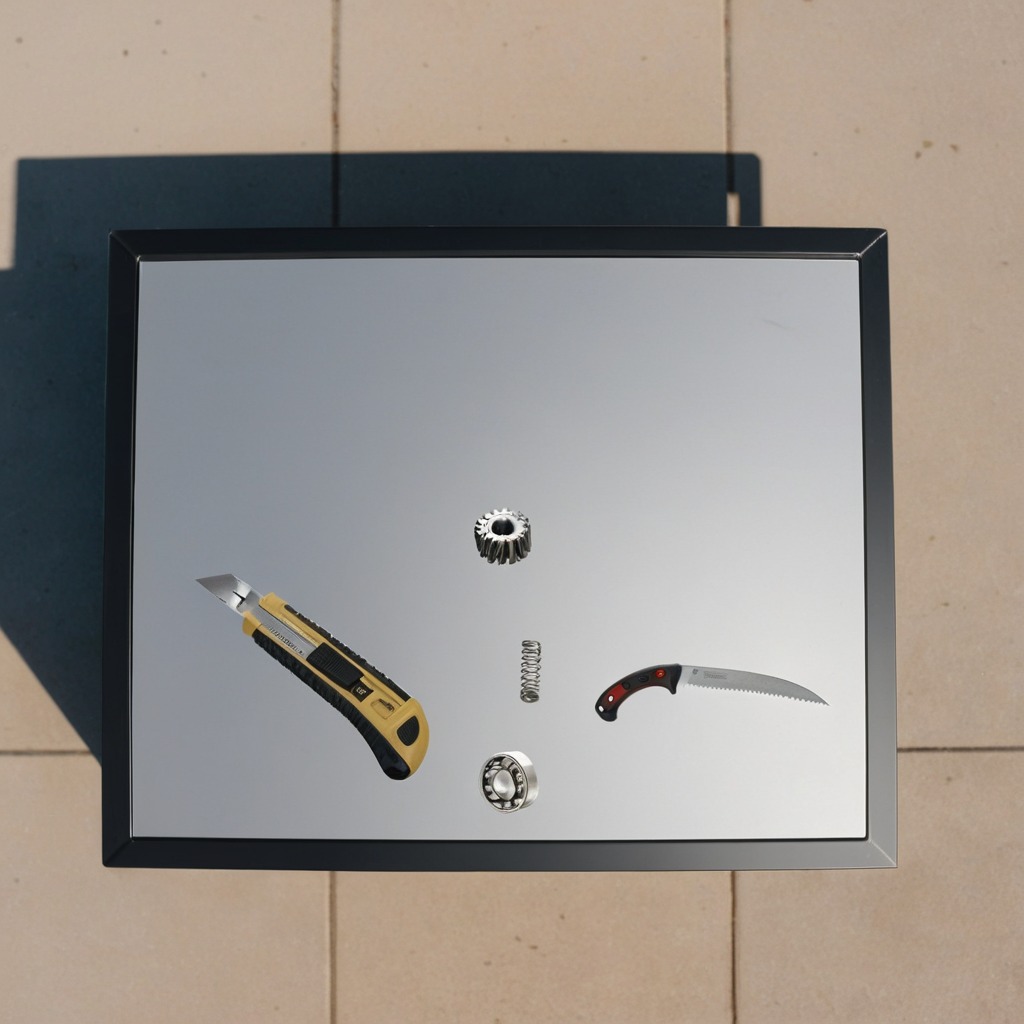
A metal ball bearing, a steel gear with teeth, a utility knife, a coiled metal spring, and a handheld metal saw are lying on the utility table.